Question: I have moved to Xcode 4.2, since that, i didn't find the Settings Panel where to configure flags and a lot of parameters. The window i look for is this in Xcode 3:

Can you please guide m step by step to find out that Panels.
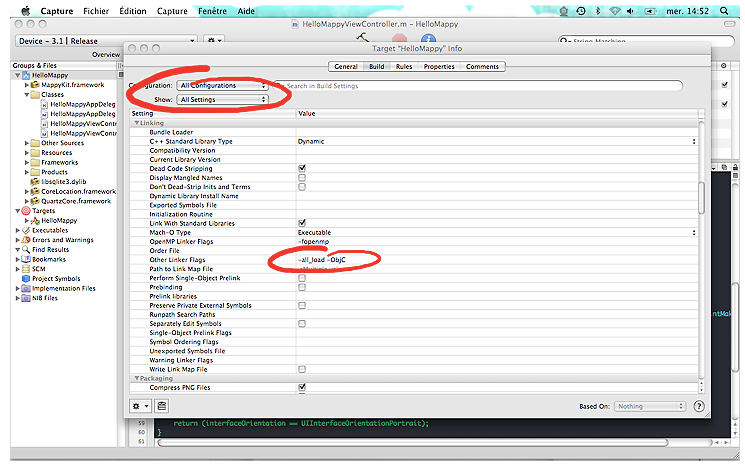
Answer: A quote from <URL>:
> To access build settings in Xcode 4, select the project file from the project navigator on the left side of the project window. The project file should be at the top of the project navigator. Selecting the project file opens the project settings editor. The project settings editor is Xcode 4's replacement for Xcode 3's project and target inspectors. Select either the project or a target from the project settings editor. Click the Build Settings button at the top of the editor. Now you should see a list of the project's build settings.
In the 'Build Settings' tab, there is a section named 'Linking' which is what you're looking for. See <URL>.